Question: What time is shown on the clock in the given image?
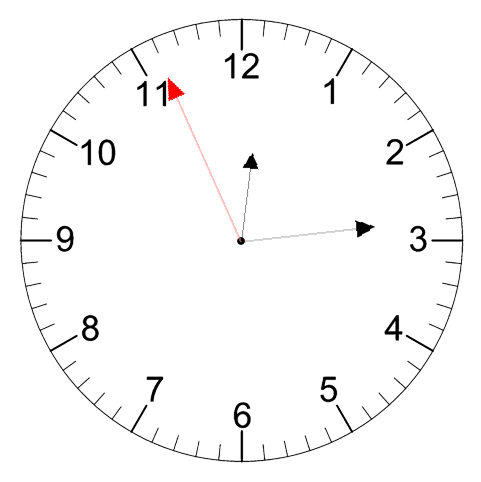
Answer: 12:13:56